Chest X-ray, AP view. Patient: 29 years old, sex F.
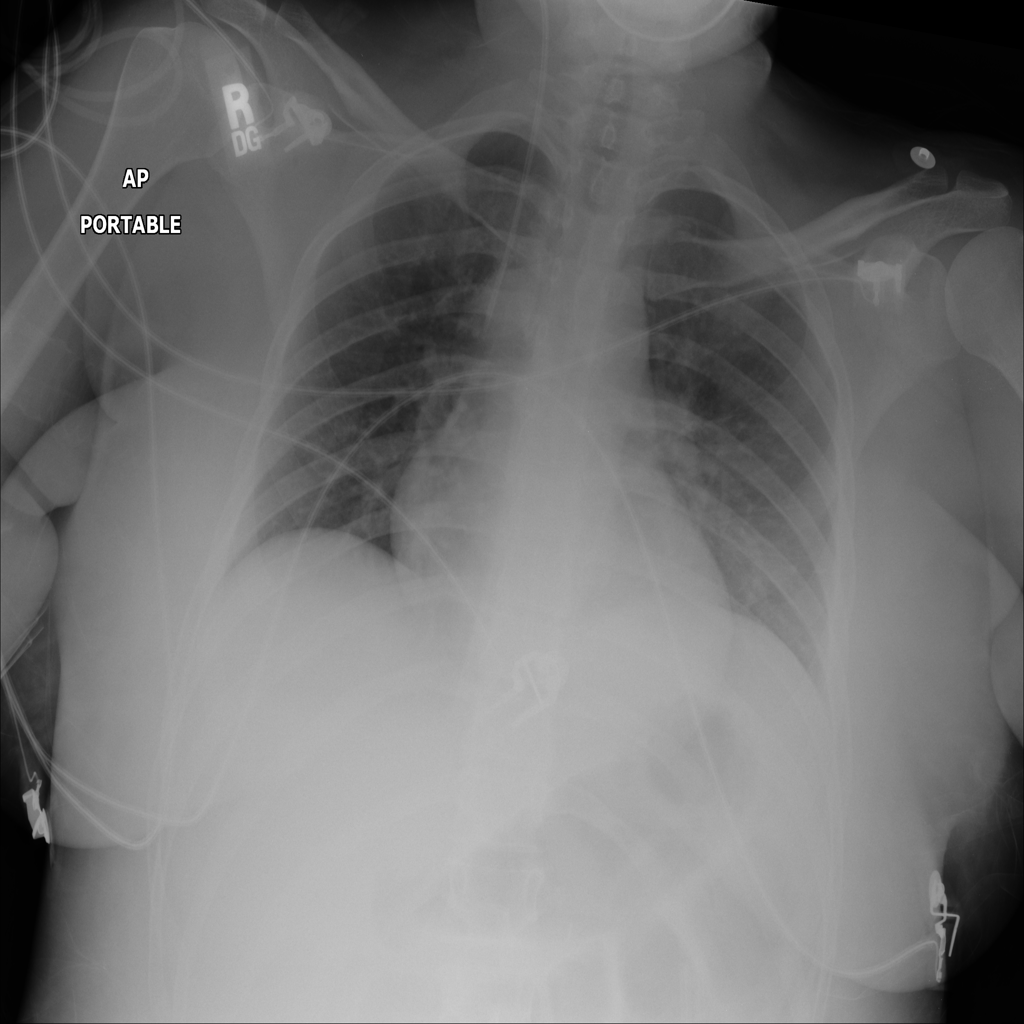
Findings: No Finding